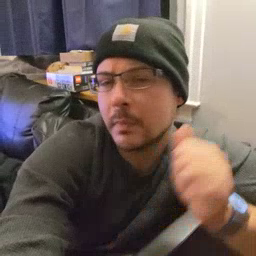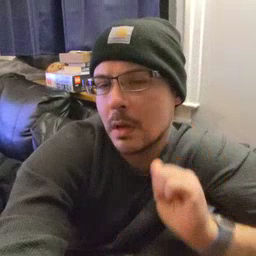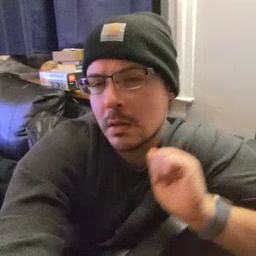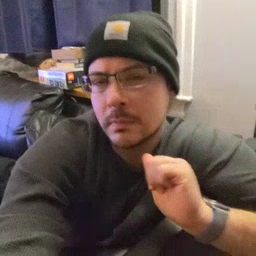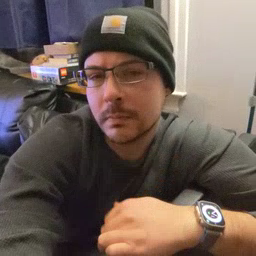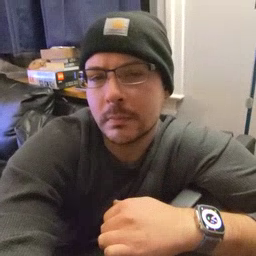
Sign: aunt